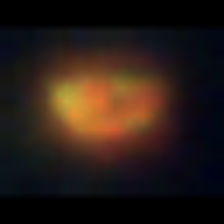
Taxon: Unknown_phyto
Group: Unknown